Interaction volume radius: 5 \u00c5
Interaction volume height: 20 \u00c5
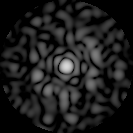
Disorder parameter: 0.8325